Question: I collected some data(178,432) of motor vibration signal, and the unit was g(Acceleration). The Sampling rate of signal is 25000/sec, motor speed is 1500rpm(25hz). But while I try to do the FFT using python, the picture isn't right. Can anyone help me with it?
my data : <URL>
Here is my code:
'''
import scipy.fftpack
import numpy as np
import pandas as pd
import matplotlib.pyplot as plt
nor = pd.read_csv('normal.csv', header=1)
N = nor.size # data size
T = 1.0 / 25000.0 # inverse of sampling rate
x = np.linspace(0.0, N*T, N)
y = nor.values
yf = np.abs(scipy.fft(y))
xf = scipy.fftpack.fftfreq(nor.size, d=T)
fig, ax = plt.subplots()
ax.plot(np.abs(xf), np.abs(yf))
plt.show()
'''
my FFT plot:

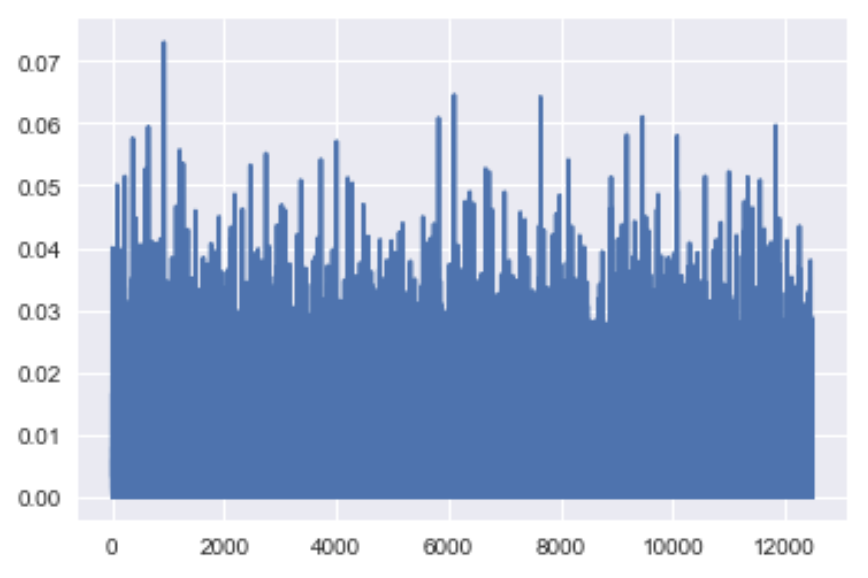
Answer: When you access the <URL> you get an array of arrays, or a 2D array:
'''
In [23]: pd.read_csv('../Downloads/normal.csv', header=1).values
Out[23]:
array([[ 0.006038 ],
[ <PHONE>],
[ <PHONE>],
...,
[-<PHONE>],
[-<PHONE>],
[ <PHONE>]])
'''
And so the result of 'scipy.fft(y)' is an array of 'nor.size' separate 1-dimensional 1-item DFFT result arrays, in other words the original signal:
'''
In [42]: scipy.fft(y)
Out[42]:
array([[ <PHONE>+0.j],
[ <PHONE>+0.j],
[ <PHONE>+0.j],
...,
[-<PHONE>+0.j],
[-<PHONE>+0.j],
[ <PHONE>+0.j]])
'''
You then proceeded to plot the absolute value of the original signal, against the FFT freqs. Instead you'll want to perform a single DFFT against a vector:
'''
In [49]: yf = scipy.fft(nor['Channel_0 '].values) # column/series values
In [50]: yf
Out[50]:
array([ 1.58282430+0.j , -3.61766030-1.86904326j,
-0.50666930+4.24825582j, ..., 4.54241118-0.97200708j,
-0.50666930-4.24825582j, -3.61766030+1.86904326j])
In [51]: x = scipy.fftpack.fftfreq(yf.size, 1 / 25e3)
In [56]: plot(x[:x.size//2], abs(yf)[:yf.size//2]) # omit fold
Out[56]: [<matplotlib.lines.Line2D at 0x7f2f39f01cf8>]
'''
<URL>